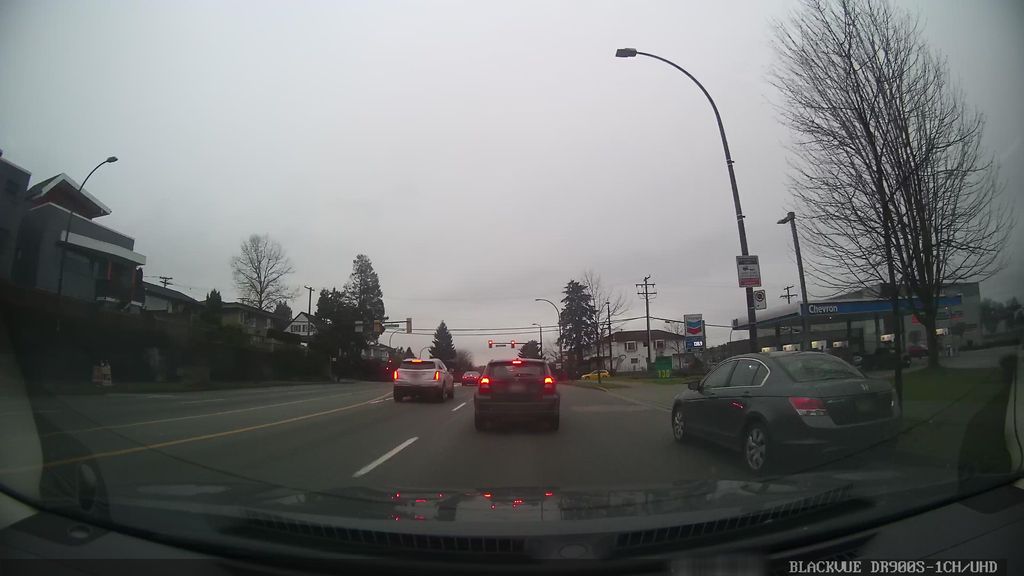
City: vancouver